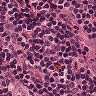
Metastatic tissue present: no